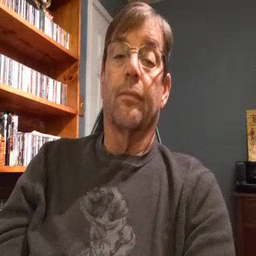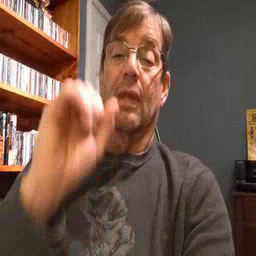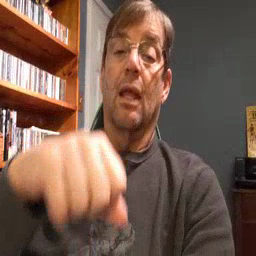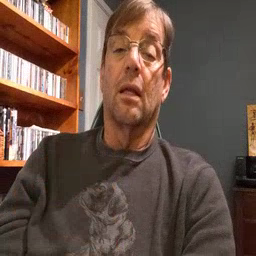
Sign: can